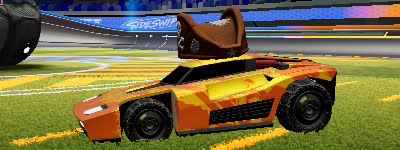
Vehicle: breakout